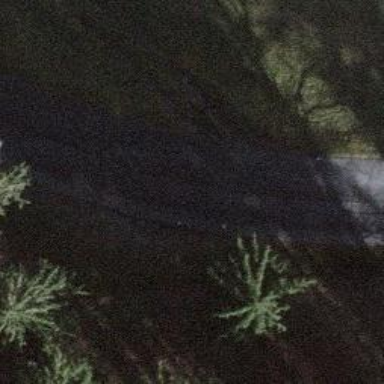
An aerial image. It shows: Asphalt road classified as tertiary.